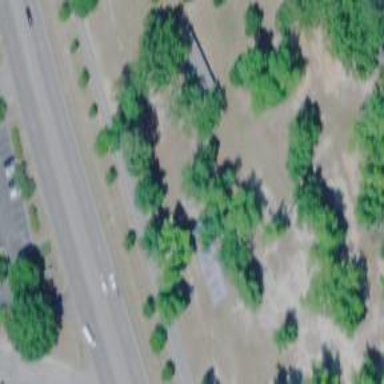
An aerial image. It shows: Disc golf hole.